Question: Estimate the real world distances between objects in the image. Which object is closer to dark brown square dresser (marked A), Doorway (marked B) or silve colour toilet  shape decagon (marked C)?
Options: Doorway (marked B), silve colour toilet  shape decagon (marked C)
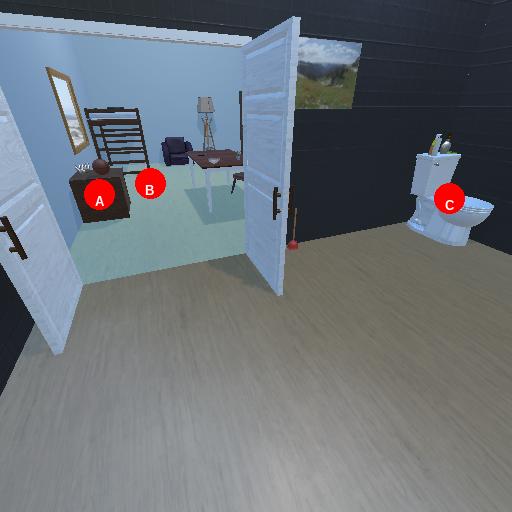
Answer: Doorway (marked B)